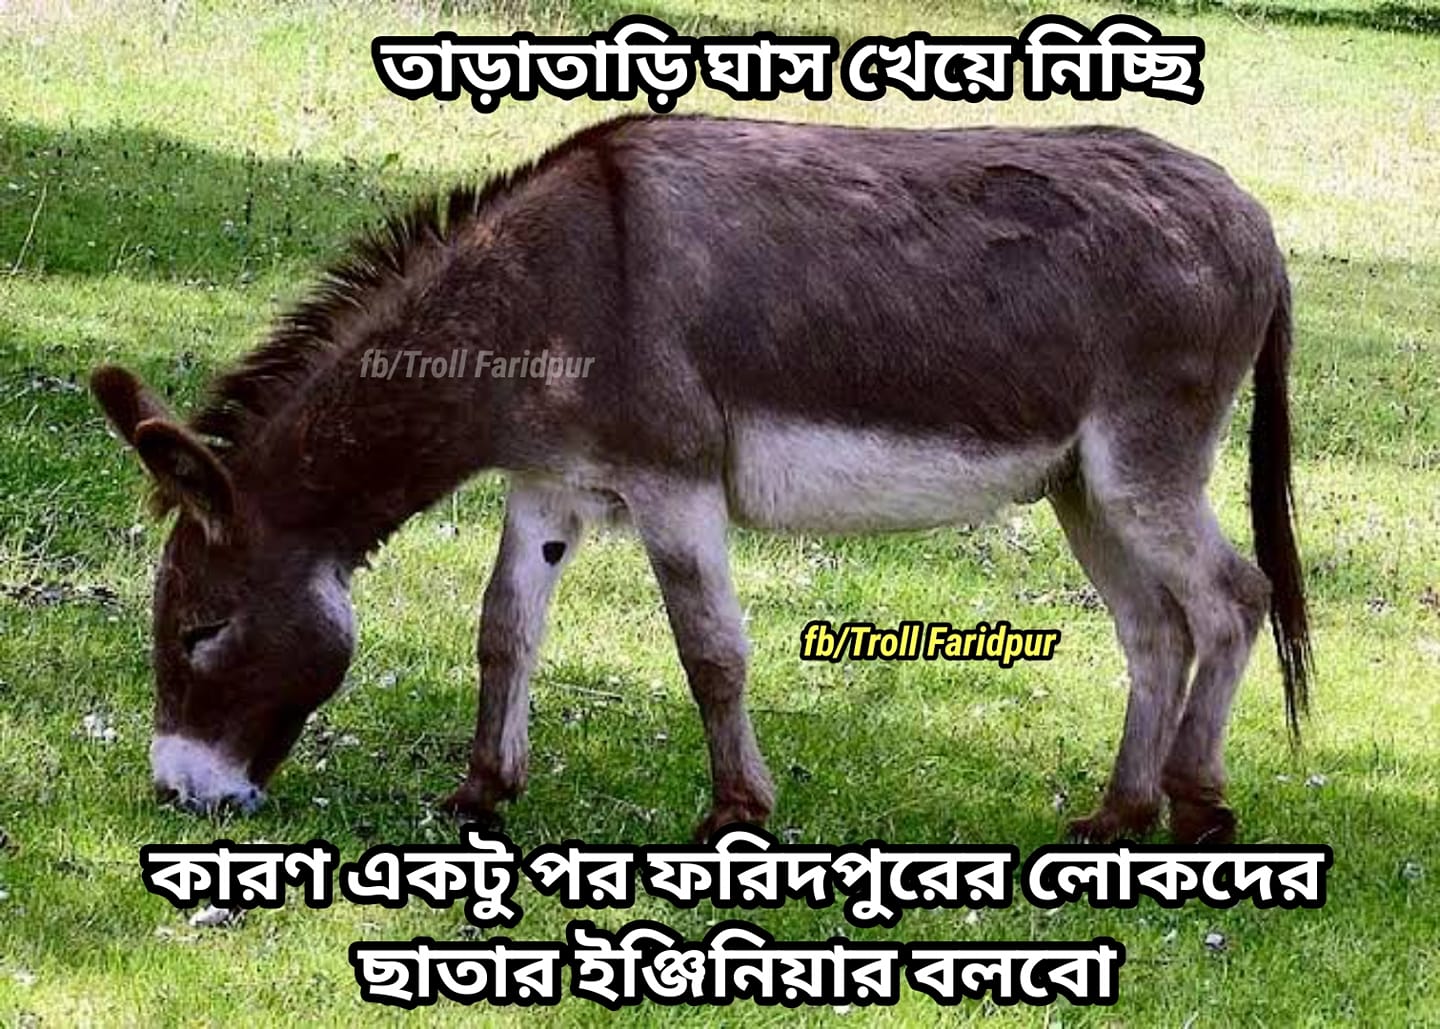
Caption: তাড়াতাড়ি ঘাস খেয়ে নিচ্ছি    কারন একটু পর ফরিদপুরের লোকদের ছাতার ইঞ্জিনিয়ার বলবো
Label: hate